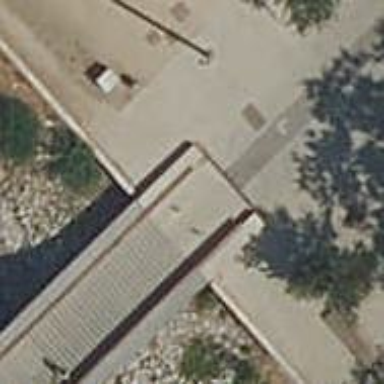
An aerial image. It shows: Footway road on concrete bridge.